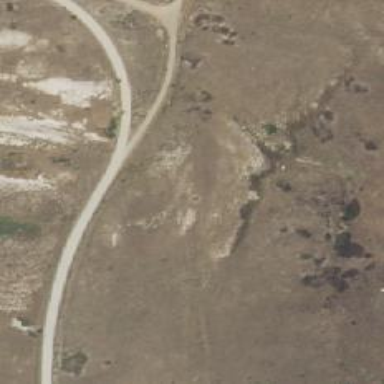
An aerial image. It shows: Road classified as unclassified leading to military base.